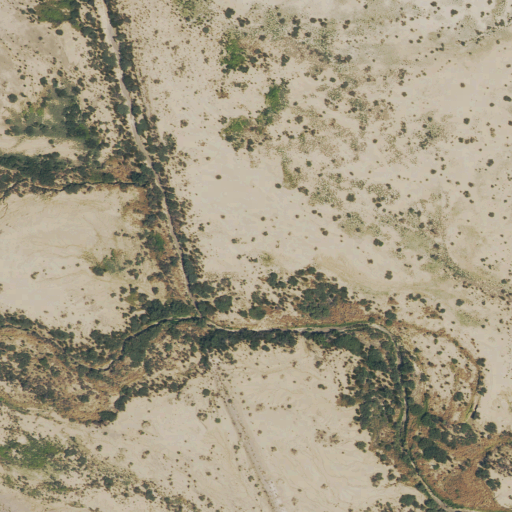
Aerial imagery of valley in Texas named Santiago Draw containing only shrub